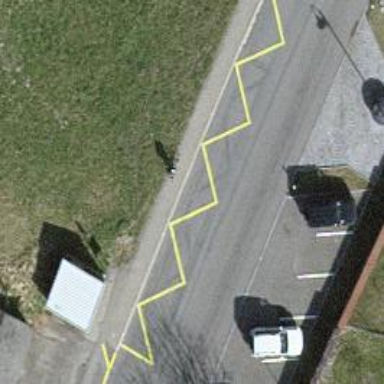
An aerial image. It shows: Bus stop with shelter. It is platform for public transport.